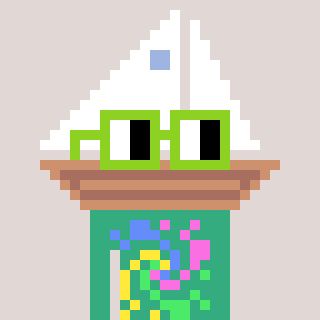
a pixel art character with square light green glasses, a sailboat-shaped head and a teal-colored body on a warm background